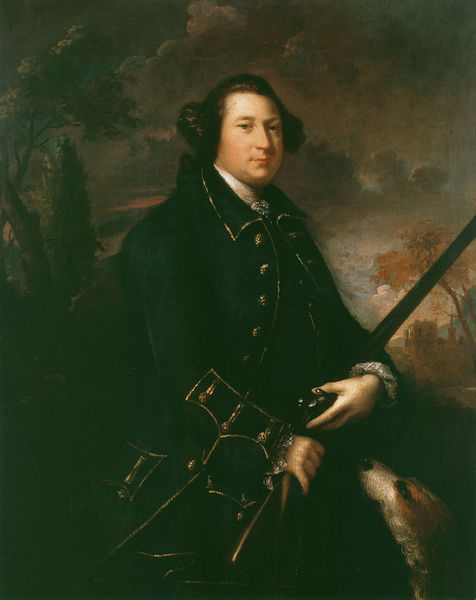
Titel: Skeffington, Clotworthy, later 1st Earl of Massereene
Künstler: Sir Joshua Reynolds
Institution: Privatsammlung
Schlagwörter: baum, dunkel, gemälde, hand, himmel, mann, umhang, weiß, wolken, bäume, landschaft, abend, frisur, handschuh, mund, nacht, nase, schwarz, gebäude, hund, rot, malerei, rock, schleife, anzug, hemd, augen, silber, spitze, ärmel, hände, portrait, porträt, öl, natur, gold, haare, mantel, sitzend, adel, brosche, kinn, locken, wald, bewölkt, perücke, krieg, halstuch, knöpfe, gehrock, stolz, uniform, waffe, adeliger, jagd, halbprofil, jäger, gewehr, flinte, hundekopf, goldknöpfe, portrt, portrasit, haarigmantel